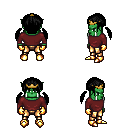
a pixel art fantasy rpg character, male body template, orc, green skin, maroon long-sleeve shirt, gold greaves, black twin-tailed hairstyle, gold tiara, gold gloves, gold boots, four views (front, back, left, right), 2x2 character sprite sheet, small pixel art, hard edges, no anti-aliasing